Question: I'm new in swift. I'm trying to add an Array to a specific key in my Dictionary.
I have the following code:
'''
var myArray : Array<Links> = []
var myDict : Dictionary<String, AnyObject> = [:]
myDict["links"] = myArray as AnyObject? // I need help in this row, It does not work.
'''
This is the Json structure I have in myDict and I'm trying to set:
'''
id : "blabla"
links: [
0: {key1: "a", key2: "b", name: "c", link: "d"}
1: {key1: "e", key2: "f", name: "j", link: "h"}
]
'''
Please, consider I already have all the rest working properly. My only problem is how to add my array in the dictionary as commented in the code above.
My JSON structure:

I hope I could make myself clear enough.
Thank you.
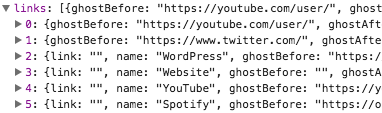
Answer: This was the solution:
'''
var arrLinks : Array<Dictionary<String, Any>> = []
for link in myArray {
var dict : Dictionary<String, Any> = [:]
dict["key1"] = link.name
dict["key2"] = link.ghostBefore
dict["key3"] = link.ghostAfter
arrLinks.append(dict)
}
myDict["links"] = arrLinks as AnyObject
'''